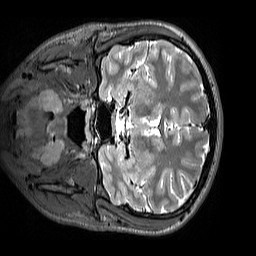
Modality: T2w
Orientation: coronal
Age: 13
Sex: male
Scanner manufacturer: siemens
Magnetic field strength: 3 T
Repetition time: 3.2 s
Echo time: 0.408 s